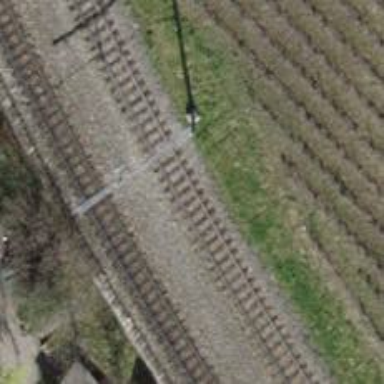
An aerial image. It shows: Narrow-gauge railway siding with contact lines for electrification.